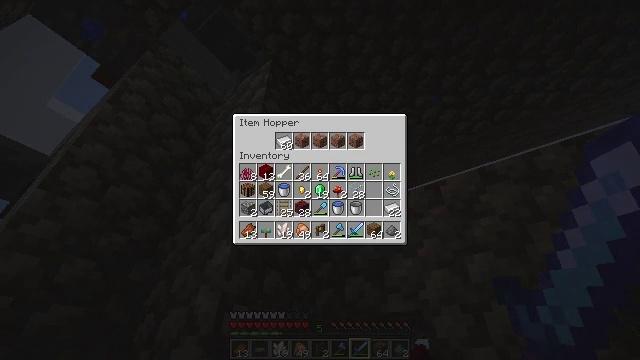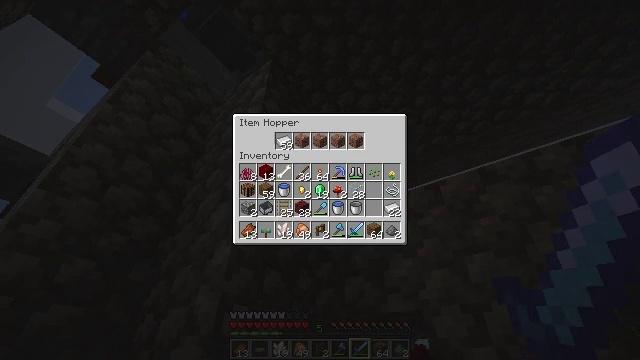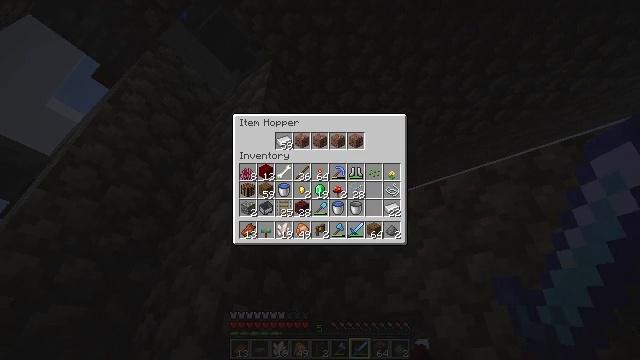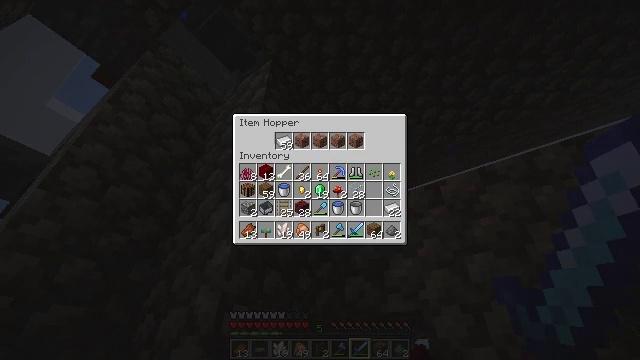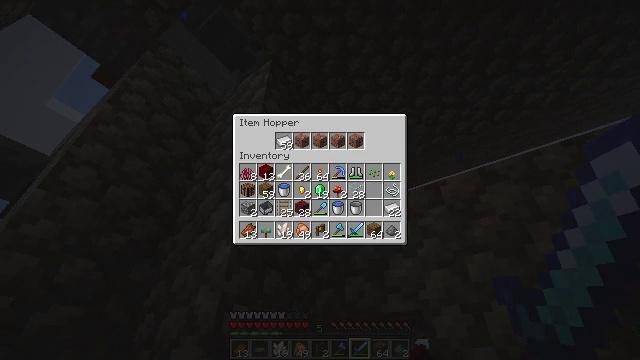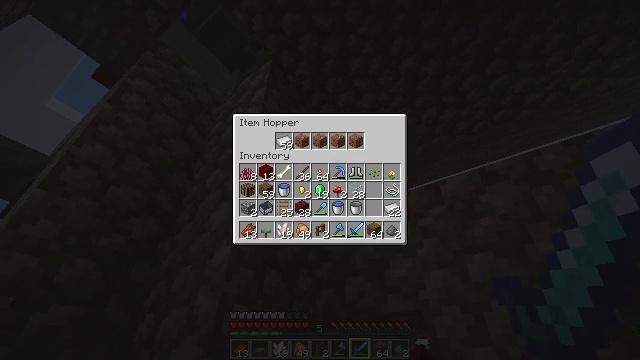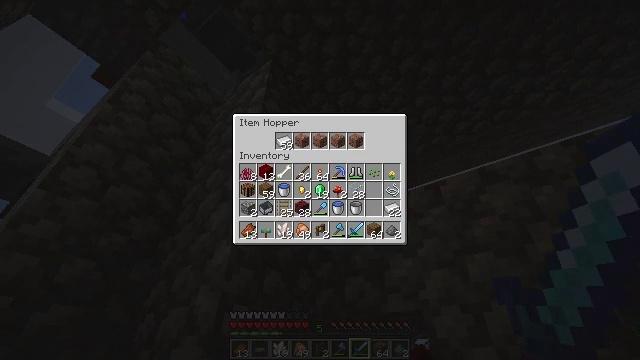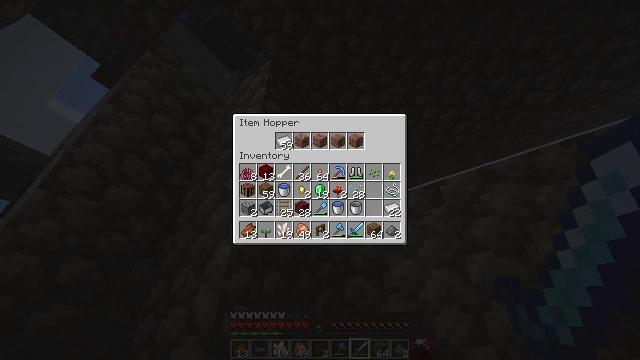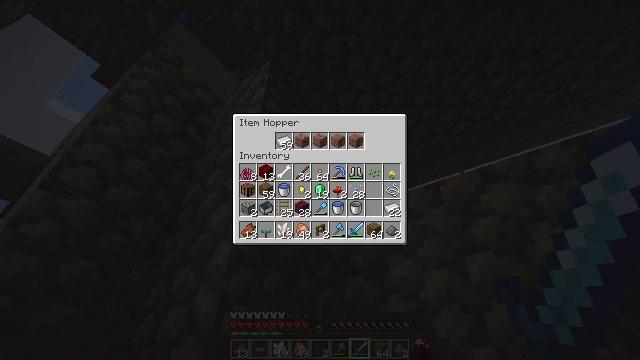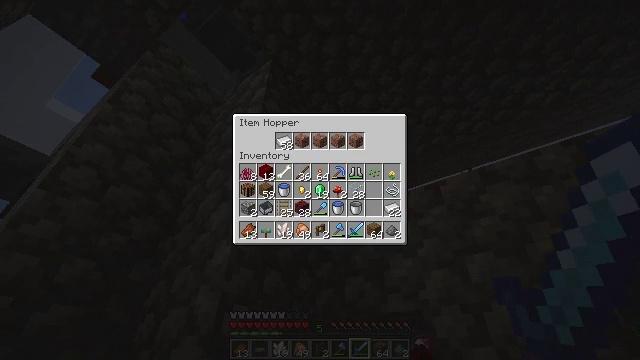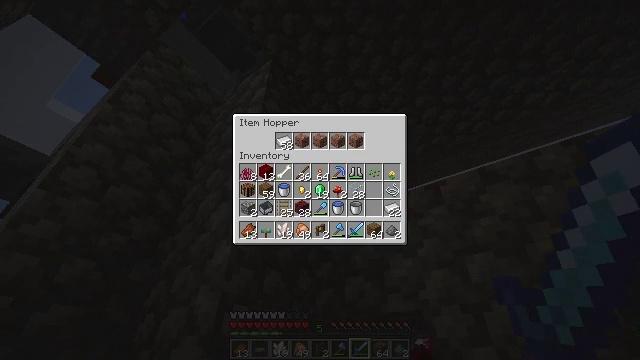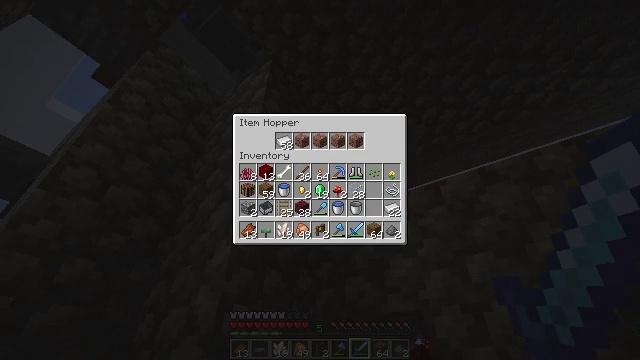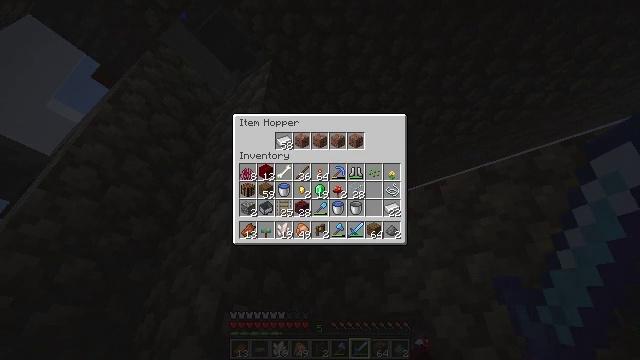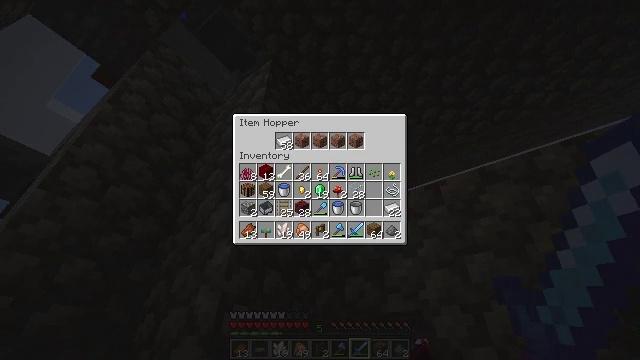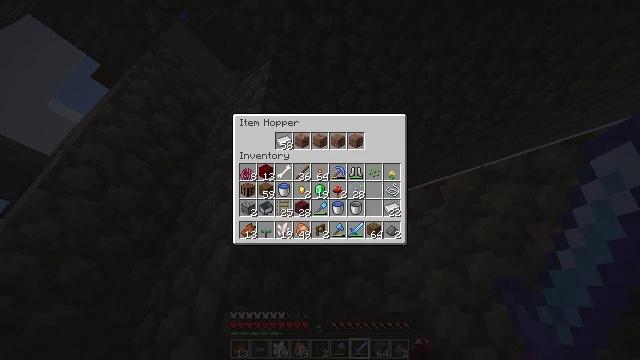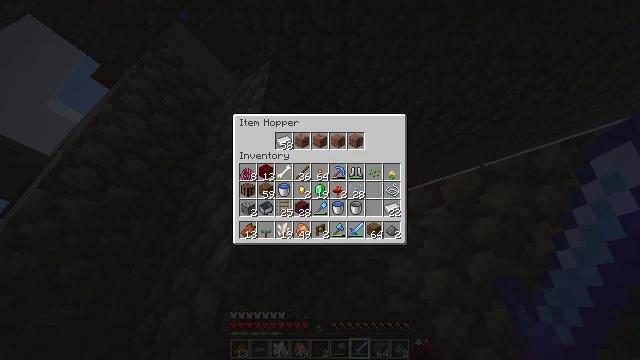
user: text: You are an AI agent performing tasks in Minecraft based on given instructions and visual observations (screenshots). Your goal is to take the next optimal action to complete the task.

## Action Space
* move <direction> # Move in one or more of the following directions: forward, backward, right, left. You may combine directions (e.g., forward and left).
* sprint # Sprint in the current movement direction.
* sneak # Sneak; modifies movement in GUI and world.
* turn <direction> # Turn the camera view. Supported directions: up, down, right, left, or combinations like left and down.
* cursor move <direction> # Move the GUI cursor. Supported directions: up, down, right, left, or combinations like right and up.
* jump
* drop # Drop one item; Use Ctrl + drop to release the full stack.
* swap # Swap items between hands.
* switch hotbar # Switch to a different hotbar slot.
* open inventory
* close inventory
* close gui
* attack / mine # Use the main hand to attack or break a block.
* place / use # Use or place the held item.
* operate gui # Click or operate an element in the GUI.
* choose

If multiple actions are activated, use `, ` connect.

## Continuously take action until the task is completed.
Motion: motion action
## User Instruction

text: Collect wheat crops.
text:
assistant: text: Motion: no_op
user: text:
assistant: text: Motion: no_op
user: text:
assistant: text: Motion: no_op
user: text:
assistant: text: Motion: no_op
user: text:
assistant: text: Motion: no_op
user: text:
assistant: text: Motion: no_op
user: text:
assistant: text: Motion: no_op
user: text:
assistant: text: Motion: no_op
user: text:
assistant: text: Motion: no_op
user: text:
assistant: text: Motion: no_op
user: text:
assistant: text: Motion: no_op
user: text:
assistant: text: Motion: no_op
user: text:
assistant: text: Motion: no_op
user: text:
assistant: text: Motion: no_op
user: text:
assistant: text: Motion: no_op
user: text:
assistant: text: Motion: no_op
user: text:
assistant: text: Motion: no_op
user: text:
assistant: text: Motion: no_op
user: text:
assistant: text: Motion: no_op
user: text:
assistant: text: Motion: no_op
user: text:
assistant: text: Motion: no_op
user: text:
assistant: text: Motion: no_op
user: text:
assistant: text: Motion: no_op
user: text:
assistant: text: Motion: no_op
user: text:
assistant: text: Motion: no_op
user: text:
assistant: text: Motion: no_op
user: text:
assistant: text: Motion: no_op
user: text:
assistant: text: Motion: no_op
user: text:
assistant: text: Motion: no_op
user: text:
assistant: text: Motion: no_op